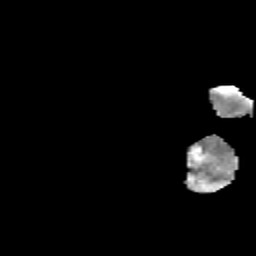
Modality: MD
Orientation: sagittal
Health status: healthy
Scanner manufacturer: siemens
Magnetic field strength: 3 T
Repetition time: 10.6 s
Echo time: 0.092 s